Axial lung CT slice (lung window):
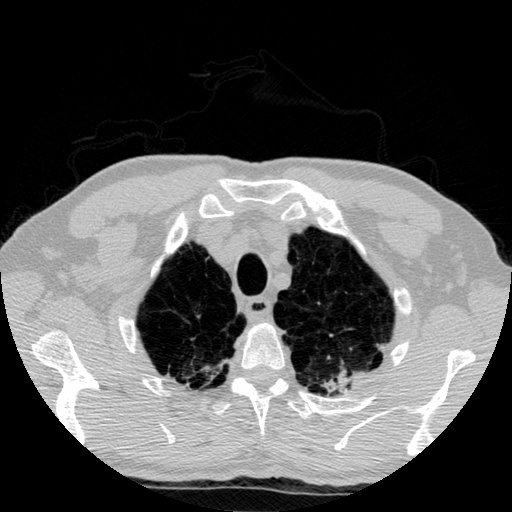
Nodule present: no